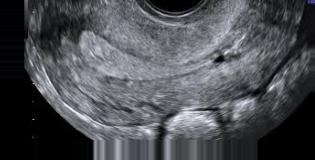
Label: notinfected